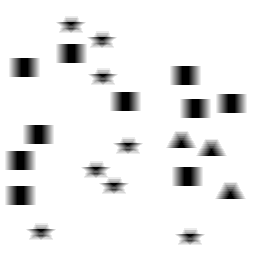
Squares: 10
Triangles: 3
Stars: 8
Total shapes: 21